Question: I have a custom 'ListView' + ('Control for sending messages') layout for sending messages and displaying chat. The problem is that the last cell of a 'ListView' is not visible completely (it is like behind a blue control for writing and sending messages):

I have already added to my 'Manifest' file this:
'''
android:windowSoftInputMode="stateVisible|adjustResize"
'''
and this is my xml layout file:
'''
<?xml version="1.0" encoding="utf-8"?>
<RelativeLayout xmlns:android="http://schemas.android.com/apk/res/android"
android:layout_width="match_parent"
android:layout_height="match_parent" >
<ListView
android:id="@+id/listView"
android:layout_width="match_parent"
android:layout_height="match_parent" />
<RelativeLayout
android:id="@+id/footer_layout"
android:layout_width="match_parent"
android:layout_height="50dp"
android:layout_alignParentBottom="true"
android:background="@color/color_custom_light_blue"
android:orientation="horizontal" >
<EditText
android:id="@+id/editText"
android:layout_width="250dp"
android:layout_height="match_parent"
android:layout_centerVertical="true"
android:layout_margin="3dp"
android:background="@drawable/rounded_edittext"
android:hint="@string/message_list_edittext_hint"
android:lines="2"
android:padding="5dp"
android:textSize="17sp"
android:textStyle="normal" />
<ImageButton
android:id="@+id/clearButton"
android:layout_width="20dp"
android:layout_height="20dp"
android:layout_centerVertical="true"
android:layout_gravity="right|center_vertical"
android:layout_margin="3dp"
android:layout_toRightOf="@id/editText"
android:background="@drawable/clear_button_selector"
android:contentDescription="@string/clear_button_content_description"
android:onClick="clearLetterClicked" />
<Button
android:layout_width="wrap_content"
android:layout_height="match_parent"
android:layout_centerVertical="true"
android:layout_margin="3dp"
android:layout_toRightOf="@id/clearButton"
android:onClick="sendClicked"
android:text="@string/message_list_edittext_send"
android:textColor="@color/white"
android:textSize="17sp" />
</RelativeLayout>
</RelativeLayout>
'''
So, I want the last cell become visible when I scroll to the end of my 'ListView' with chat messages.
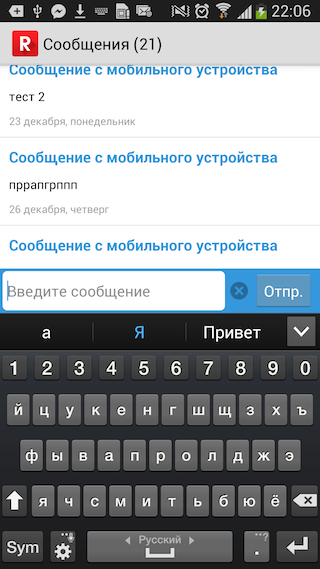
Answer: You should define your ListView your your footer layout.
The container is a RelativeLayout, so you can set the ListVew the footer layout.
Also set its height to .
So, it won't be covered by it. It will stop growing before the footer starts.
Easy fix, does the tricks.